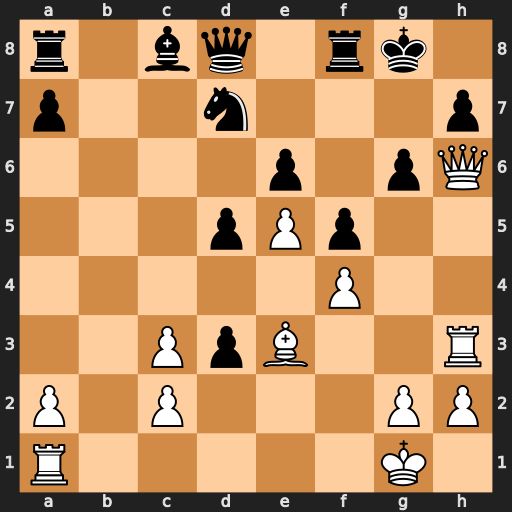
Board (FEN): r1bq1rk1/p2n3p/4p1pQ/3pPp2/5P2/2PpB2R/P1P3PP/R5K1
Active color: w
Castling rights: -
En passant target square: f6
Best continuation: Qxh7#